Question: Visual studio 2012 keeps prompting me for a SQL Server connection (repeatedly) it is very annoying.
This happens when I open my solution (even before I run it).
It is not happening my colleagues who have same solution from TFS source control.
I've tried search all files for the Server/Database shown and nothing comes back.
This is hampering my efforts to do any work.

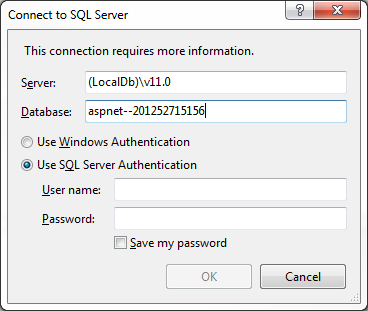
Answer: I had the similar problem. What i think you have is a stored data connection somewhere in web/app config that that is invalid which wants to connect from time to time.
From visual studio goto server explorer. Check data connections node if there is a connection that you donot need or the connection that is old. remove the data connection and that should do it. If not check for other invalid connection